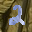
Label: 2